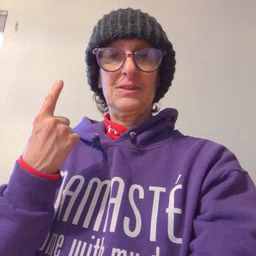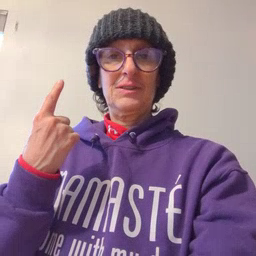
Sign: first